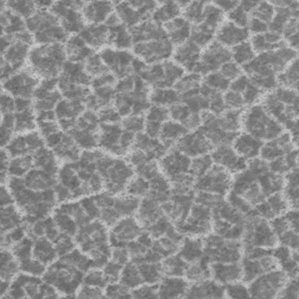
Label: frost